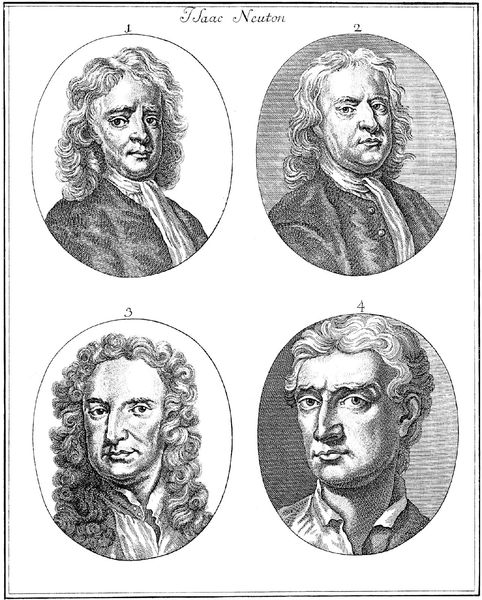
Titel: Vier Porträts von Newton aus: Physiognomische Fragmente, Bd. 2
Künstler: Johann Kaspar Lavater
Schlagwörter: kopf, mann, grau, köpfe, mund, männer, schwarz, weiss, zeichnung, herren, alt, augen, herr, portrait, porträt, haare, locken, oval, perücke, schrift, nasen, knöpfe, vier, porträts, schraffur, stich, lockig, portait, portraits, älter, wissenschaftler, halbprofil, portät, stiche, wissenschaft, quartett, newton, portrtät, 3, 4, 2, 1, isaac newton, isaac, neuton